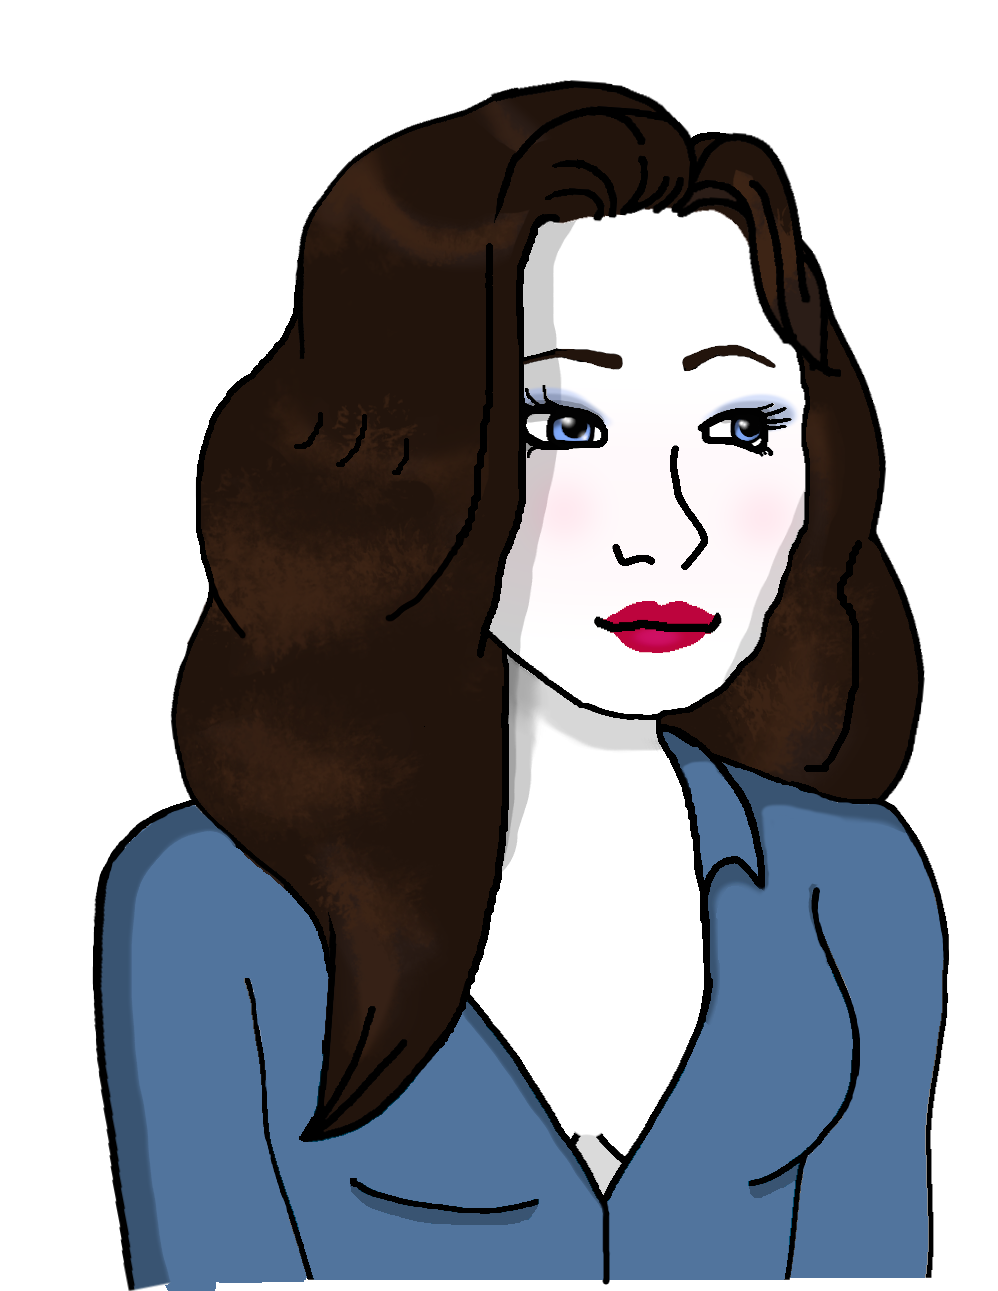
Label: 5_Trad_Wife